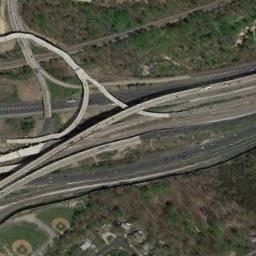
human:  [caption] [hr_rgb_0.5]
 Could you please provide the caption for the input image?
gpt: The intricated overpasses is over the roads in the forest .

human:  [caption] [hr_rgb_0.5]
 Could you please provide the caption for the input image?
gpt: Two overpasses and a road cross here .

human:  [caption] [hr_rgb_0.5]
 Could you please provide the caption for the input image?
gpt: Many trees are beside the overpass .

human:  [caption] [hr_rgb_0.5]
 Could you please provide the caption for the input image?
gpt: The overpass is next to the grass and some trees .

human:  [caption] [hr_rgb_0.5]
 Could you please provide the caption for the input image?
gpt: There are green meadows beside the overpass .